Question: I am developing MVC 3 application and using razor syntax.
In this application I am giving commenting facility.
I have added the Comment link in every Div. . When user click on that comment link, it loads the partial view which contains group of controls for Adding comments.
I am using list to disply records, and when user click on comment button I use the partial view to load comment control.
Now the problem is I can add comment only for first record I cant add comment on other records...
What the problem ?
Please check below image...

Here is the code which is in partial view which add comment in DB and again fetches latest comment back to view to display It.
'''
<script src="../../Scripts/jquery-1.5.1.min.js" type="text/javascript"></script>
<script src="../../Scripts/jquery-1.8.0.min.js" type="text/javascript"></script>
<script src="../../Scripts/jquery.validate.unobtrusive.min.js" type="text/javascript"></script>
<script src="../../Scripts/jquery.unobtrusive-ajax.min.js" type="text/javascript"></script>
<script src="../../Scripts/jquery.validate.min.js" type="text/javascript"></script>
<script src="../../Scripts/jquery.js" type="text/javascript"></script>
<script type="text/javascript">
$(document).ready(function () {
$('#AddCommentButton').click(function ()
{
var comment1 = $('#Comment').val();
if (comment1 == '') {
alert('Please enter a comment');
return;
}
$.ajax({
type: 'post',
url: '/Comment/SaveComments',
dataType: 'json',
data:
{
'comments' : $('#Comment').val(),
'EType' : @Html.Raw(Json.Encode(ViewBag.EType)),
'EId' : @Html.Raw(Json.Encode(ViewBag.EId))
},
success: function (data) {
$("p.p12").append('<button type="button" id=' + data.Id + ' class="deleteComment2">Delete</button></div>')
}
});
});
});
</script>
'''
I use below code, when i clicked on the delete button...
'''
<script src="../../Scripts/jquery.js" type="text/javascript"></script>
<script type="text/javascript">
$('.deleteComment').live('click', function () {
alert('Clicked');
});
</script>
'''
Now , the summary of a problem is I append div and in that div I add a button and I am trying to get click event of that button but I cant get that event.
Can anyone please give the simple code for handling of button's click event when button get added runtime in the Div tag.
'''
@model IEnumerable<CRMEntities.Comment>
<html xmlns="http://www.w3.org/1999/xhtml">
<head runat="server">
<title></title>
<!DOCTYPE html>
<script src="../../Scripts/jquery.js" type="text/javascript"></script>
<script type="text/javascript">
$(document).on('click', '.deleteComment', function()
{
alert('comment deleted');
});
$(document).ready(function () {
alert("Doc loaded");
});
</script>
<script src="../../Scripts/jquery.js" type="text/javascript"></script>
<script type="text/javascript">
$(document).ready(function () {
$('#AddCommentButton').click(function () {
$('#comments22').append('<input type="button" class="deleteComment" value="Delete" /><br/>');
$('#comments22').append('<input type="button" class="deleteComment" value="Delete" /><br/>');
$('#comments22').append('<input type="button" class="deleteComment" value="Delete" /><br/>');
$('#comments22').append('<input type="button" class="deleteComment" value="Delete" /><br/>');
});
});
</script>
<script src="../../Scripts/jquery.js" type="text/javascript"></script>
<script type="text/javascript">
$(document).ready(function () {
$(".ShowComments").click(function () {
$(".ParentBlock").slideToggle("slow");
});
});
</script>
</head>
<body>
@{
<div class="ParentBlock">
@foreach (var item in Model)
{
<div class="OwnerClass" id="OwnerName">
<span class="EmpName"> @Html.ActionLink(item.Owner.FullName, "Details", "EMployee", new { id = item.OwnerId }, new { @style = "color:#1A6690;" })</span>
@Html.DisplayFor(ModelItem => item.CommentDateTime)
<span class="EmpName"><button type="button" id = "@item.Id" class="deleteComment">Delete</button></span>
<span class="EmpName"> @Html.ActionLink("Delete", "Delete", "Comment", new { id = item.Id }, new { @style = "color:#1A6690;" })</span>
<p class="CommentP">
@Html.DisplayFor(ModelItem => item.CommentText)
</p>
<br />
<a class="Delete222" style="cursor:move;display:none;">DeleteNew</a>
<br />
</div>
}
<p class="p12">
</p>
</div>
<p id="ClassPara" class="ShowComments" onclick="chkToggle()">Show All Comments</p>
}
@Html.TextArea("Comment", "", 5, 80, "asdsd")
<input type="button" value="Add Comment" id="AddCommentButton"/>
<input type="button" value="Clear" onclick="clearText()"/>
<br />
<div id="comments22">
<input type="button" class="deleteComment" value="Delete" /><br/>
<input type="button" class="deleteComment" value="Delete" /><br/>
<input type="button" class="deleteComment" value="Delete" /><br/>
</div>
</body>
</html>
'''
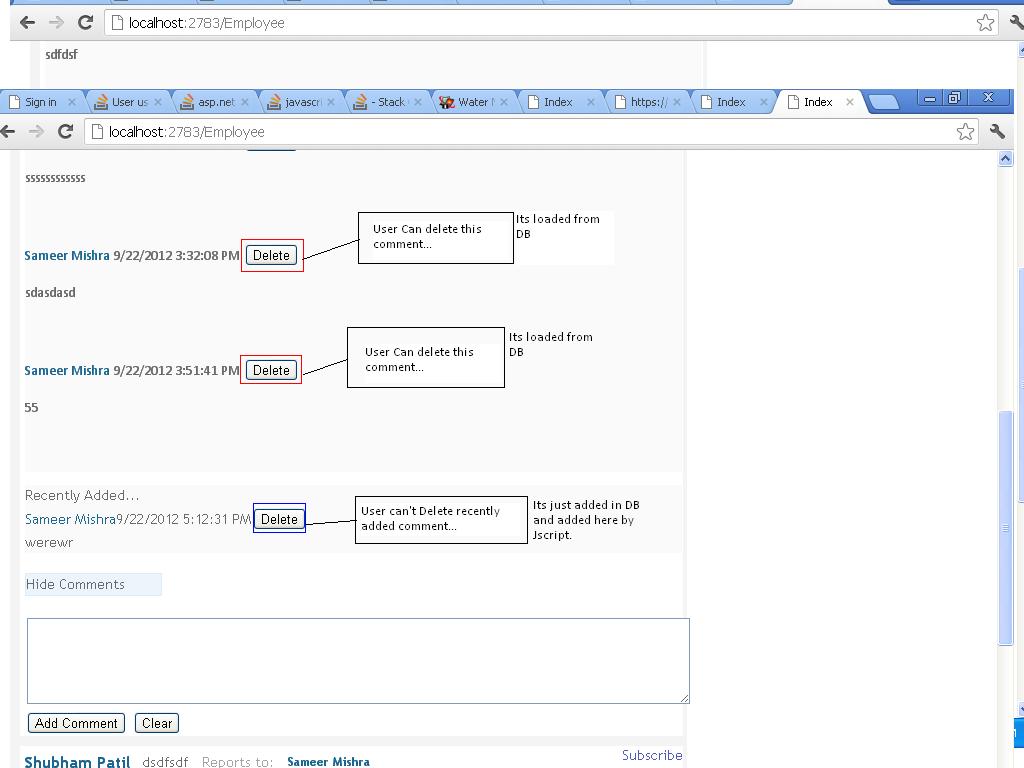
Answer: You have subscribed to the click event of '#AddCommentButton'. But as you know ids must be unique in the whole DOM. You can only have 1 element with 'id="AddCommentButton"'. So you should use a class selector for your 'Add Comment' button:
'''
$('.addComment').click(...);
'''
and your button:
'''
<input type="button" value="Add Comment" class="addComment" />
'''
Also I hope you have taken note of <URL>. Apparently you haven't as I still see you hardcoding urls in your view instead of using helpers.